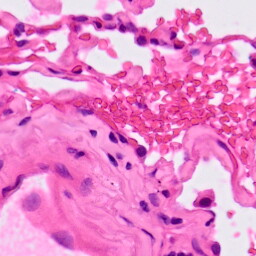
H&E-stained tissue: Lung